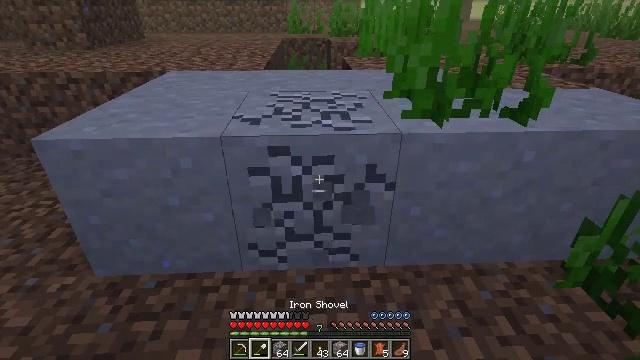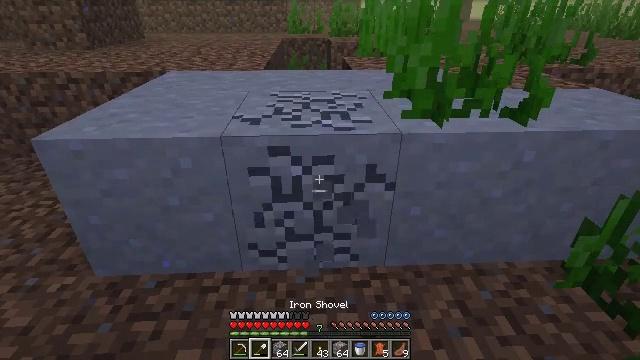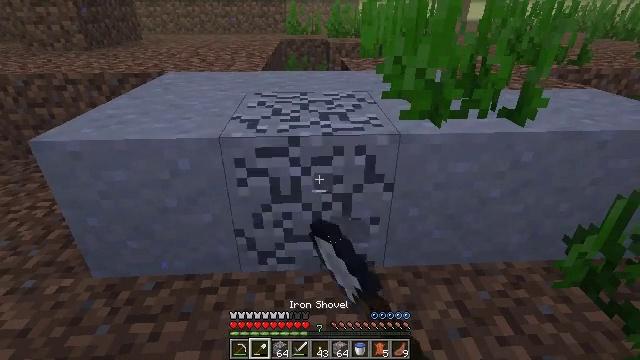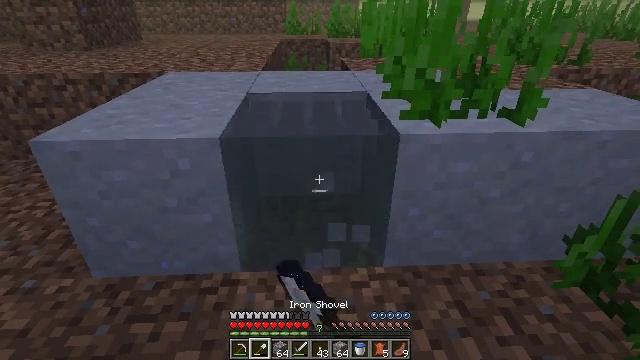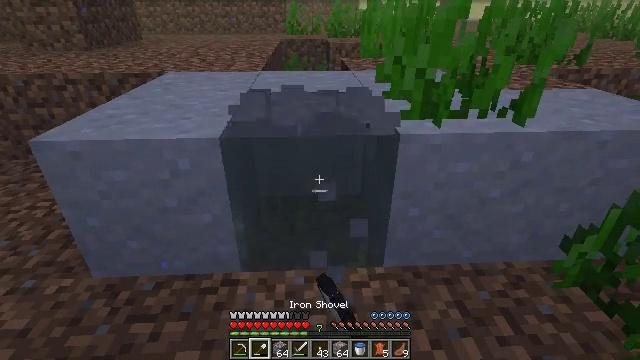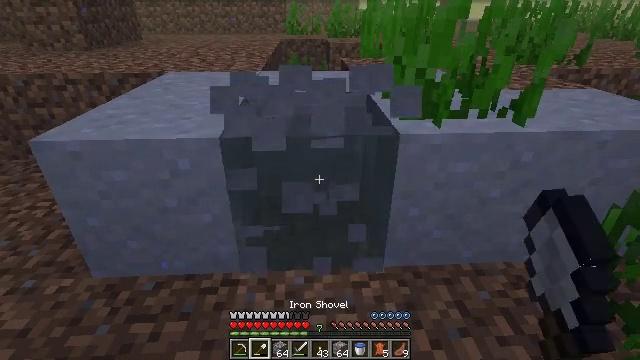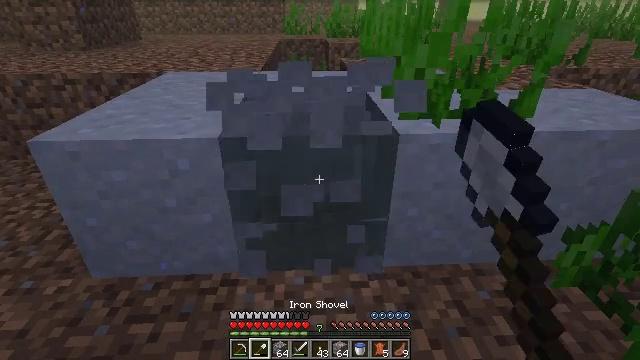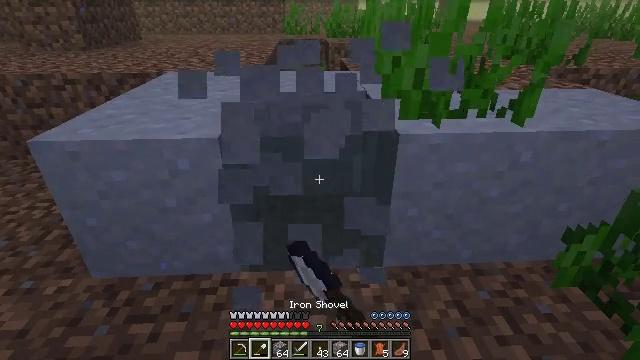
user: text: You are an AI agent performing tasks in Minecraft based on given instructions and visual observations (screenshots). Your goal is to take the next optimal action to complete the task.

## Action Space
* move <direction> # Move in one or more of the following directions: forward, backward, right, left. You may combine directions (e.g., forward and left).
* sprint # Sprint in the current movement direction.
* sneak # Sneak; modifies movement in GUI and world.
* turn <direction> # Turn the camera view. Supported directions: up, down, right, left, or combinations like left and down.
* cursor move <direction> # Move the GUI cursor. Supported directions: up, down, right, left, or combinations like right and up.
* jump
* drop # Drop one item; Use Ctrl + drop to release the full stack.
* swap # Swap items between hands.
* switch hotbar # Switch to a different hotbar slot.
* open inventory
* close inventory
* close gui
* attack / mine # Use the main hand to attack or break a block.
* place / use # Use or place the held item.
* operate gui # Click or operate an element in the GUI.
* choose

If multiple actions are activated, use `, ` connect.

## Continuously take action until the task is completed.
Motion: motion action
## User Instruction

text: Dig up clay found underwater.
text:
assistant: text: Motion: attack / mine
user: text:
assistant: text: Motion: attack / mine
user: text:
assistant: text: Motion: attack / mine
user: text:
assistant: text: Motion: attack / mine
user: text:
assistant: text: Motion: attack / mine
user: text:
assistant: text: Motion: attack / mine
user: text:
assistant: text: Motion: attack / mine
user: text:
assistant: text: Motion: attack / mine